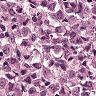
Metastatic tissue present: yes